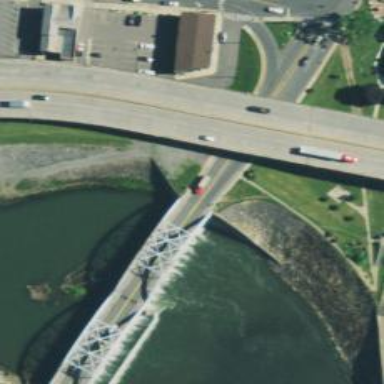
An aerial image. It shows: Footway on bridge.